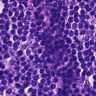
Metastatic tissue present: no